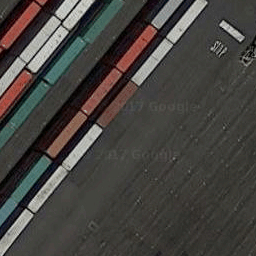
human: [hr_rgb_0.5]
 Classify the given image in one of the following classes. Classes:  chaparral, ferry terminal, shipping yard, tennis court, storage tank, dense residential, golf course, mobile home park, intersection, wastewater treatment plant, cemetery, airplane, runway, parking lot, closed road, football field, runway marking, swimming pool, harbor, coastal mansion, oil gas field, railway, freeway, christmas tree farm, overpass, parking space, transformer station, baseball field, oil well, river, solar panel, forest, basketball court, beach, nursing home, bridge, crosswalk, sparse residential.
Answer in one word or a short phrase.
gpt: shipping yard